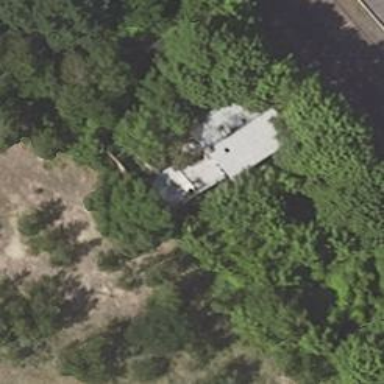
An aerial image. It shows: Ruins of building.